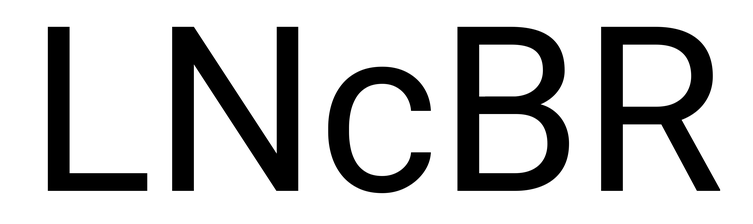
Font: Roboto_Regular